Question: I am facing an issue in typeScript and angular 2.
My TS class looks following,
'''
'import { Component, OnInit } from '@angular/core';
import {ActivatedRoute} from '@angular/router';
@Component({
selector: 'app-blogdetail',
templateUrl: './blogdetail.component.html',
styleUrls: ['./blogdetail.component.css']
})
export class BlogdetailComponent implements OnInit {
blogId:any;
title:any;
constructor(private _activatedRoute:ActivatedRoute) {
//Does not work
// this.blogId = this._activatedRoute.snapshot.params['id'];
//this.title= 'This is blog detail for blogID:${this.blogId}';
}
ngOnInit() {
this.blogId = this._activatedRoute.snapshot.params['id'];
this.title= 'This is blog detail for blogID:${this.blogId}';
}
}'
'''
I have to get the rout param in ngOnit event. when I initially use the same code( to get the param) in TS class constructor, I get the blogId variable value as . As far as I understand the sequence of events, they are similar to the below image,

Do we HAVE to get the activatedRoute snapshot values in ngOnIt always ??
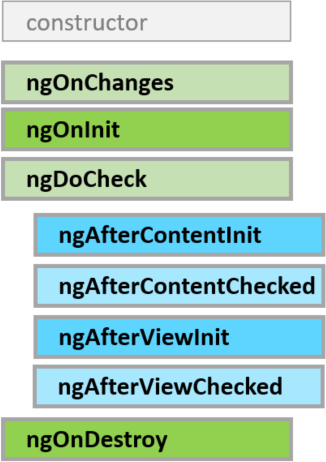
Answer: You're right.
What's happening is that when your component is initiated for your view, your 'constructor' is called. But since that time just the new instance is being created, the route is not activated due to which you don't get the route params.
On the other hand, when you're using it in OnInit, the route is activated and you get the params.
Still, i would't consider this as the best approach as you should subscribe to the route params in your OnInit to look for the params like :
'''
ngOnInit(){
this.routeParamsSub = this.route.params.subscribe(routeParams => {
this.blogId = routeParams['id'];
// do something else here
});
}
'''
Similar approach can be seen in this <URL>.